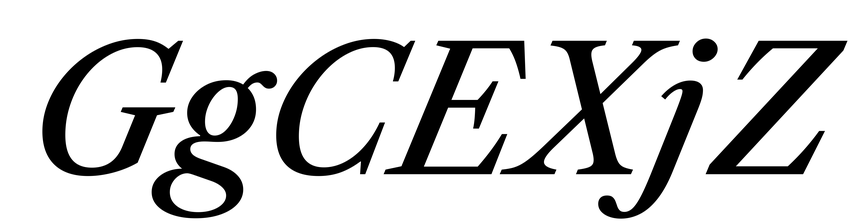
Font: LibreCaslonText-Italic_Medium_Italic